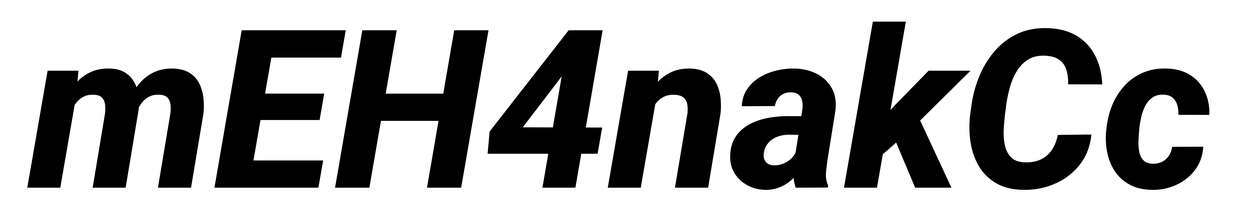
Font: Roboto-Italic_ExtraBold_Italic